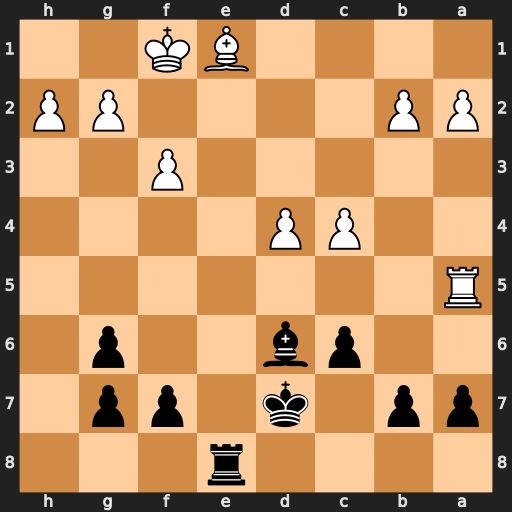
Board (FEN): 4r3/pp1k1pp1/2pb2p1/R7/2PP4/5P2/PP4PP/4BK2
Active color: b
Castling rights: -
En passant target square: -
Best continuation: Rxe1+ Kxe1 Bb4+ Kf2 Bxa5